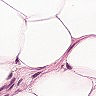
Metastatic tissue present: no